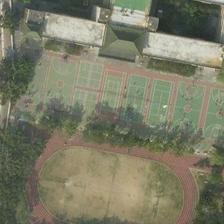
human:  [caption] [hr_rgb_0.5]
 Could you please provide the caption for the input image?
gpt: basketball courts and soccer fields are crowded together, while the football field occupies the largest area .

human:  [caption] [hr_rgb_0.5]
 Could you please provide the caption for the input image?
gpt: a playground with several basketball fields and tennis courts is surrounded by many green trees and buildings .

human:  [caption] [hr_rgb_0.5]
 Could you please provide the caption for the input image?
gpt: a playground with many kinds of sports fields next to it is semisurrounded by many green trees and a building .

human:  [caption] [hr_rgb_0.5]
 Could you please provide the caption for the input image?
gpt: a large building and some green trees are around a playground and many kinds of sports fields .

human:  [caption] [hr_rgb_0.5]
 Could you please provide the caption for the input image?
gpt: a playground with many kinds of sports fields next to it is semisurrounded by many green trees and a building .